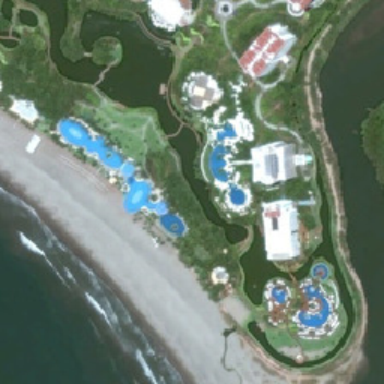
Two lakes moss green or dark green water surround the resort in it .